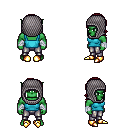
a pixel art fantasy rpg character, male body template, orc, green skin, teal pirate shirt, metal pants, brunette long bangs hairstyle, chain hood, white cloth bandages, gold boots, four views (front, back, left, right), 2x2 character sprite sheet, small pixel art, hard edges, no anti-aliasing